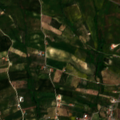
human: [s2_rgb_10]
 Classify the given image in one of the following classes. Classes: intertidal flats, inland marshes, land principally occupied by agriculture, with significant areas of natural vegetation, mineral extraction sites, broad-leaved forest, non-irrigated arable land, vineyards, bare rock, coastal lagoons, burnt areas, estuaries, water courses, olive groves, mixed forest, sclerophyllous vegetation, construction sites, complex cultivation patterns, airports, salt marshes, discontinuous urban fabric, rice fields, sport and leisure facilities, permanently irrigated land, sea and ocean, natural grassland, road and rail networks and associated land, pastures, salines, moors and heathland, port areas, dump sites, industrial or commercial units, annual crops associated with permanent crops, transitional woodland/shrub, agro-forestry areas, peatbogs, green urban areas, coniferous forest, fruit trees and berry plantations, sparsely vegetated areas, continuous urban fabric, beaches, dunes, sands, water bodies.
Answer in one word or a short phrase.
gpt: non-irrigated arable land, olive groves, annual crops associated with permanent crops